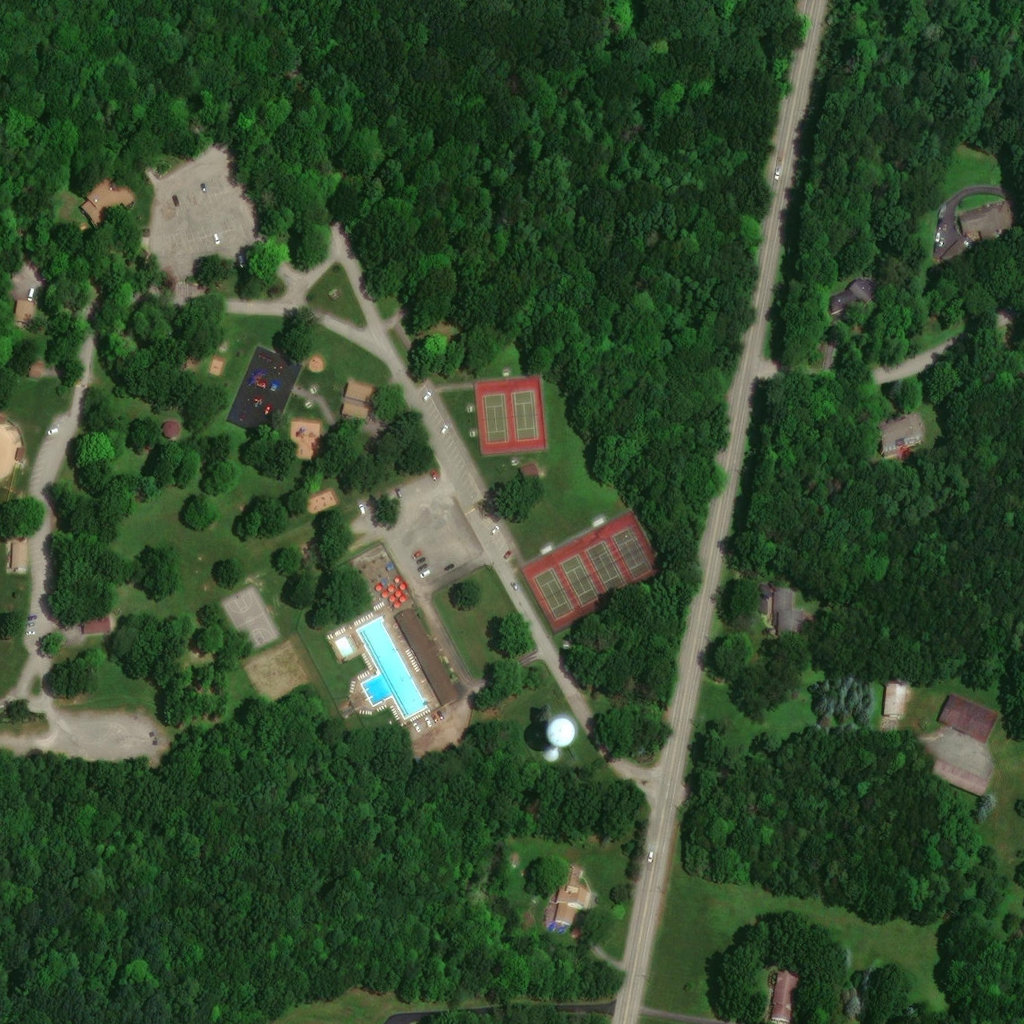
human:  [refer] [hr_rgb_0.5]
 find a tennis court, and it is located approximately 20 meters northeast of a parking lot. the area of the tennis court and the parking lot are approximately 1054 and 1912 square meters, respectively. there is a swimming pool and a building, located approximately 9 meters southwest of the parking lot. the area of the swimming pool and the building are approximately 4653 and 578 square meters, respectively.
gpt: <box>[[46, 36, 53, 43, 0]]</box>

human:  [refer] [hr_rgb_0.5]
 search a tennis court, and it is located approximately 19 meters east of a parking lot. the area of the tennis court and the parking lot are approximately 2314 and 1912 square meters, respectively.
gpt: <box>[[50, 49, 65, 61, 0]]</box>

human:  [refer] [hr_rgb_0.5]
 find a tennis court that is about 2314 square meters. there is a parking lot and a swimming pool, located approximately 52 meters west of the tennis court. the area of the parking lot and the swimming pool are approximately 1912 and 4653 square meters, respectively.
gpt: <box>[[50, 49, 65, 61, 0]]</box>

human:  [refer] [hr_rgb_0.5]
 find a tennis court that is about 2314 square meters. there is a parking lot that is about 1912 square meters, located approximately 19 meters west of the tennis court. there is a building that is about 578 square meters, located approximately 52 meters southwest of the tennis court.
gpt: <box>[[50, 49, 65, 61, 0]]</box>

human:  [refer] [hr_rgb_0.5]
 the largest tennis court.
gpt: <box>[[50, 49, 65, 61, 0]]</box>

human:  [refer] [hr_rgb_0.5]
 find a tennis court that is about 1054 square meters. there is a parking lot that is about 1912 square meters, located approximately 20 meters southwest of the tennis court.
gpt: <box>[[46, 36, 53, 43, 0]]</box>